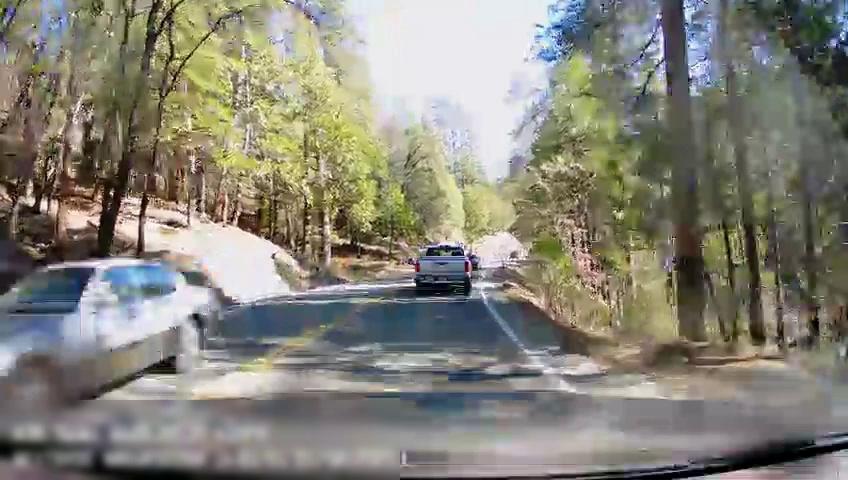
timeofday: Day
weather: Sunny
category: Drivable Space
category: Drivable Space
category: Vehicles | Truck
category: Vehicles | Car
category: Vehicles | Car
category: Lanes | Opposite Lane
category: Lanes | Current Lane
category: Lanes | Opposite Lane
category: Lanes | Current Lane